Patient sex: M
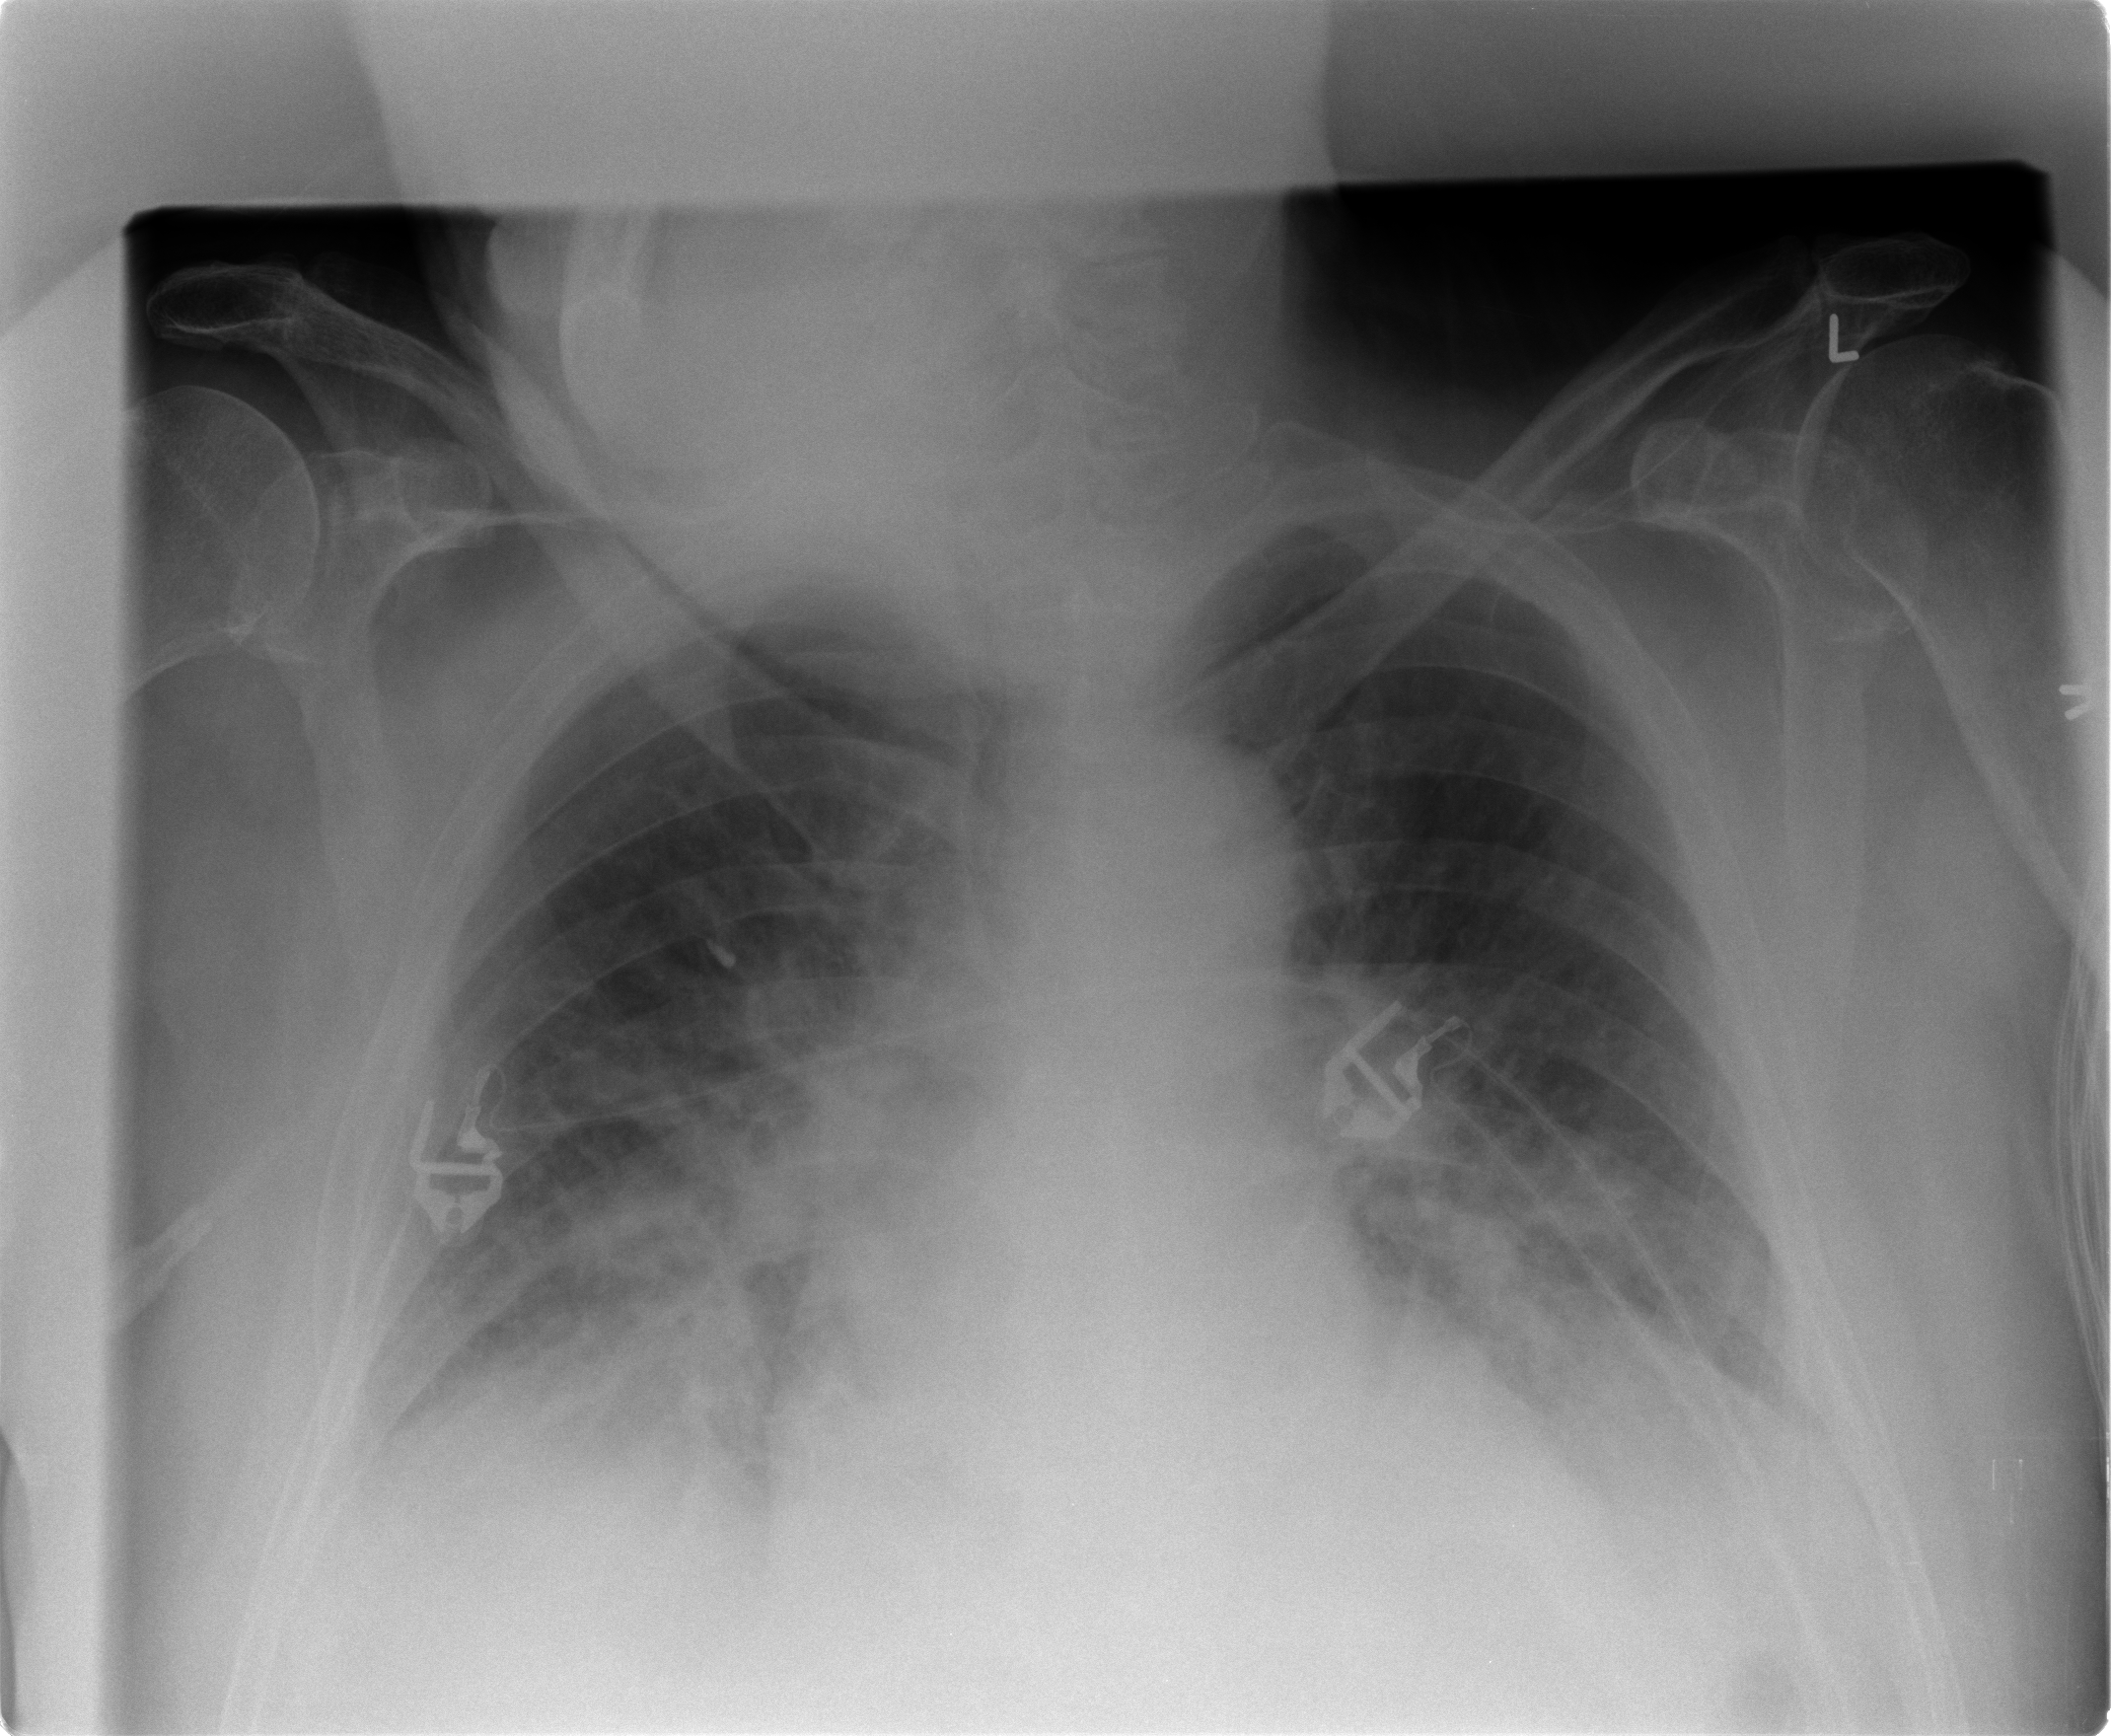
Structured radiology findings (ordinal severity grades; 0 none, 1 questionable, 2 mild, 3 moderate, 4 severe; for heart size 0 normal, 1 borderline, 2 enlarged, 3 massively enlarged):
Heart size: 2
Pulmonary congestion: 3
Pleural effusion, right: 3
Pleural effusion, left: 3
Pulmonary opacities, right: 2
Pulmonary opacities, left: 2
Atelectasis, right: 3
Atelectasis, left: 3